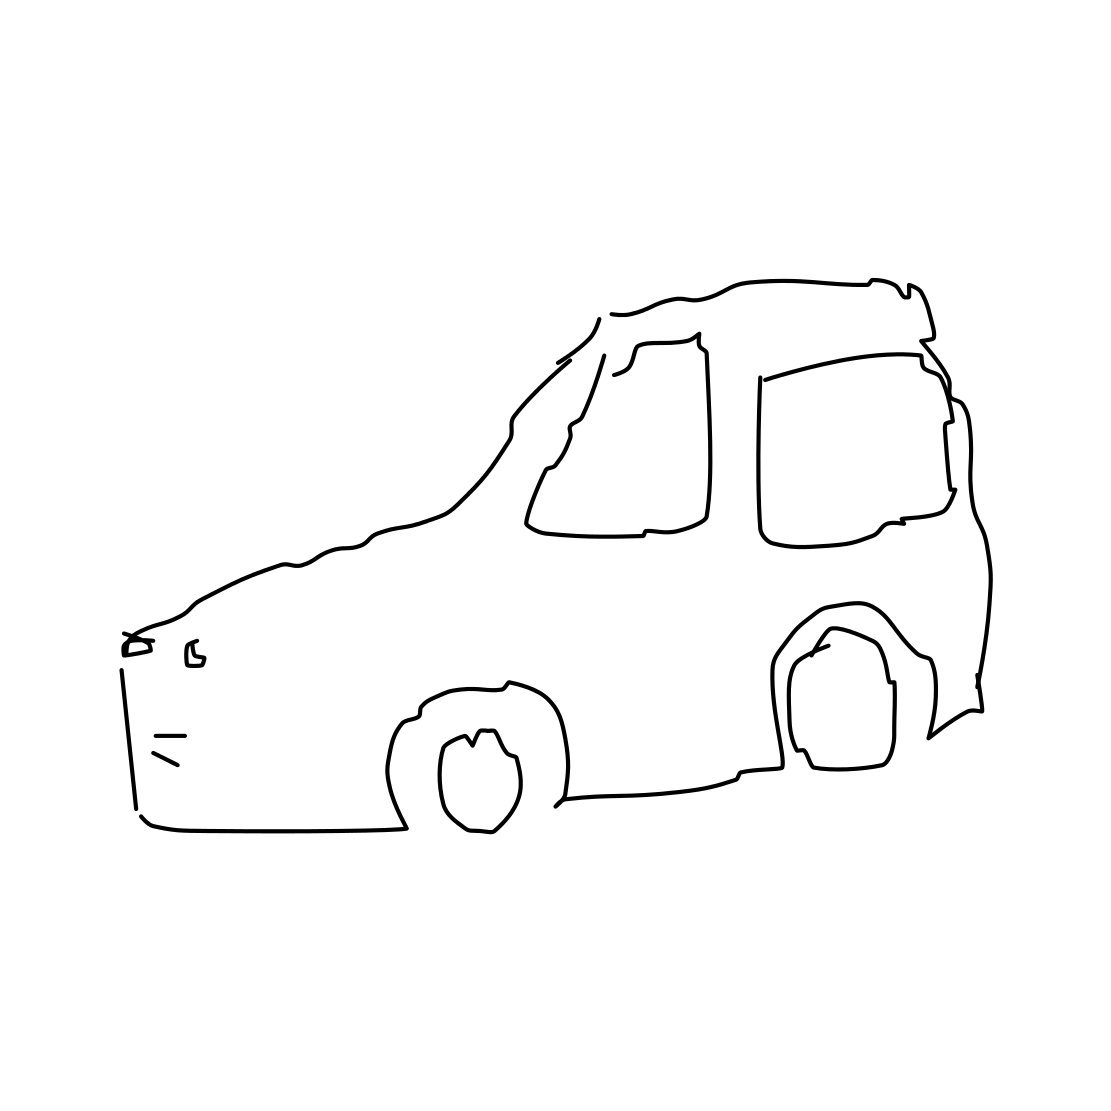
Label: race car